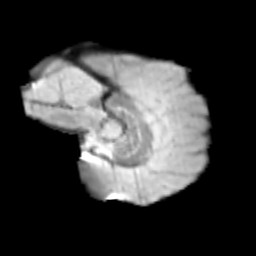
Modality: T2w
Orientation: sagittal
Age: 11
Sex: male
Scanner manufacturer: siemens
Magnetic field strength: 3 T
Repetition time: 3.8 s
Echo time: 0.07 s